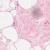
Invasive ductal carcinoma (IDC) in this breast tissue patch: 0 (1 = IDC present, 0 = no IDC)